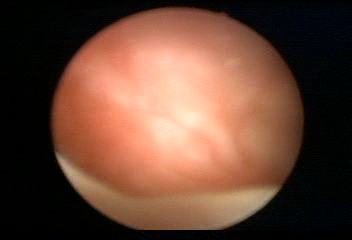
Modality: WLC
Class: Normal mucosa
Bladder cancer association: No